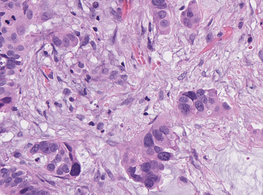
Tumor epithelial tissue: yes
Tumor-associated stroma tissue: yes
Normal tissue: no